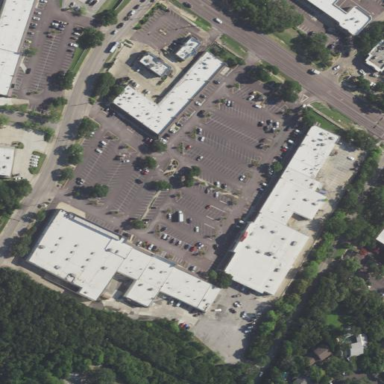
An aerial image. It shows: Retail area.